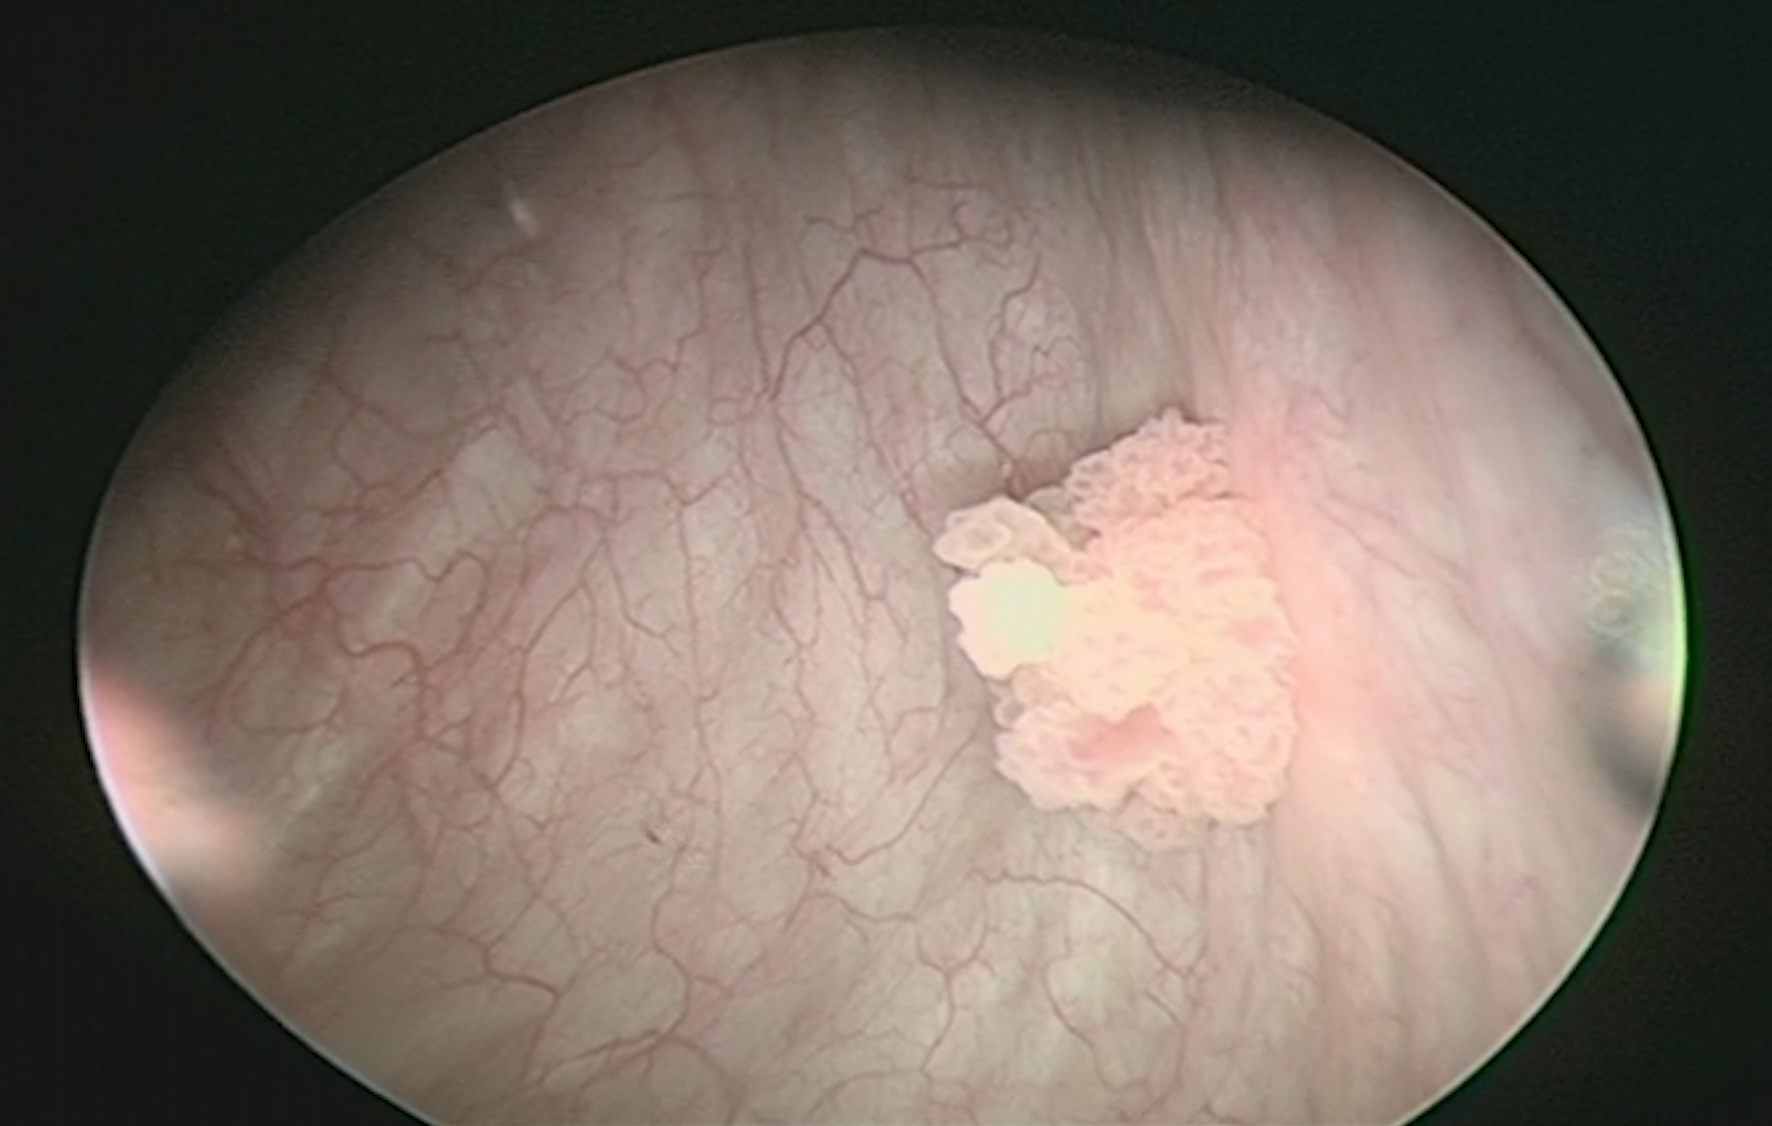
Modality: WLC
Class: Malignant
Subclass: LowGradePapillary
Lesion: L1
Stage: Ta
Morphology: Papillary
Bladder cancer association: Yes